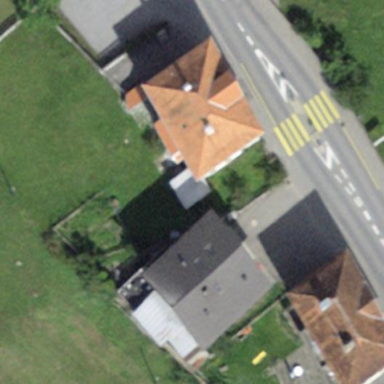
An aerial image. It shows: Simple house.